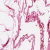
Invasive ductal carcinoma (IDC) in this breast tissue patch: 0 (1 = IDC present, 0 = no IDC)